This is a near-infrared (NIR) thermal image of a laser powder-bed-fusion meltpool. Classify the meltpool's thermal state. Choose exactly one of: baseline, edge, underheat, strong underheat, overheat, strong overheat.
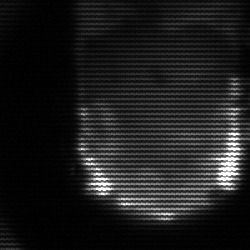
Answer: baseline